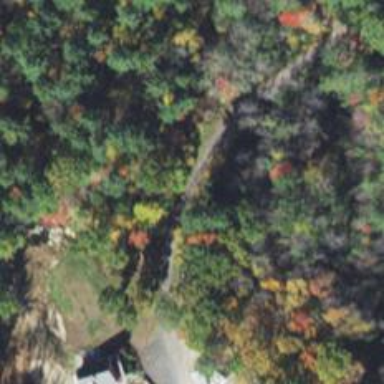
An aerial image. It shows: Driveway leading to service road.